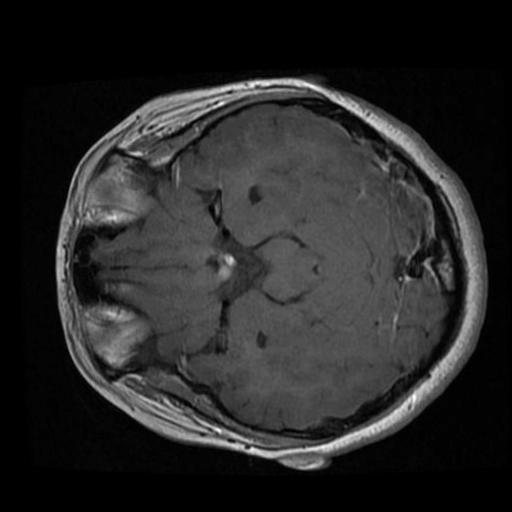
Label: brain_tumor